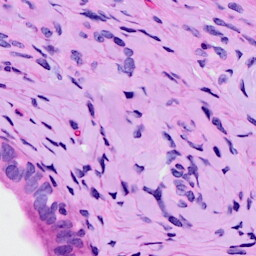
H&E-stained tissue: Ovarian